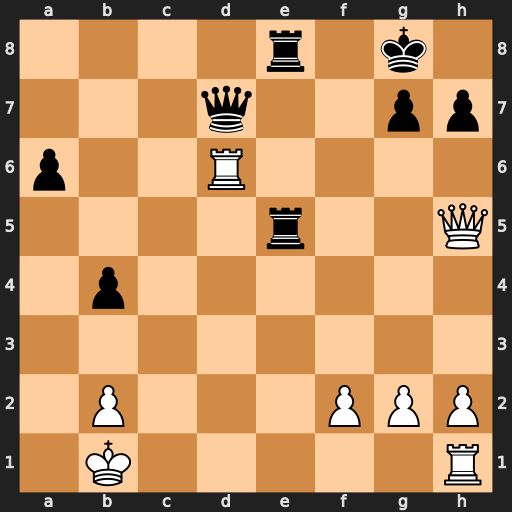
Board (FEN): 4r1k1/3q2pp/p2R4/4r2Q/1p6/8/1P3PPP/1K5R
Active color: w
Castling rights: -
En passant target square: -
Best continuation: Qxe5 Rxe5 Rxd7